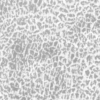
Label: not_dusty